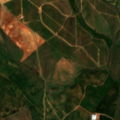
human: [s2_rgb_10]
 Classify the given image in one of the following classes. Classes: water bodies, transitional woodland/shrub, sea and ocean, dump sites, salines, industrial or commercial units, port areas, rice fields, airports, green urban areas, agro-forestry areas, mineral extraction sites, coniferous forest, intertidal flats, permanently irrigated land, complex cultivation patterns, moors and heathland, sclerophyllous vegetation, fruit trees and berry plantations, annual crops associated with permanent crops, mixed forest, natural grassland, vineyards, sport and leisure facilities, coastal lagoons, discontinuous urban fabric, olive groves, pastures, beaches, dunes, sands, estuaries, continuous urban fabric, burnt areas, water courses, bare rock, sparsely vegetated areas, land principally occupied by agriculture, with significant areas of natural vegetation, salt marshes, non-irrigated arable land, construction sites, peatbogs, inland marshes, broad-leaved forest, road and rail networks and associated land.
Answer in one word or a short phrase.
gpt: non-irrigated arable land, vineyards, olive groves, agro-forestry areas